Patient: sex M, age 33
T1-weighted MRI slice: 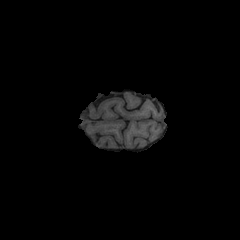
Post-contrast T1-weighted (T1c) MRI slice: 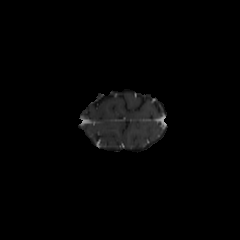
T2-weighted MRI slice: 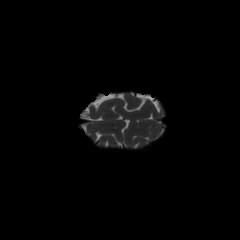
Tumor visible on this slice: no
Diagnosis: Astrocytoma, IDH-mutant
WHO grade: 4